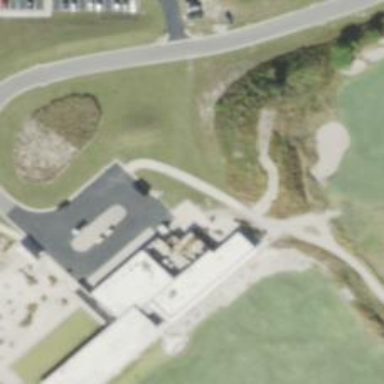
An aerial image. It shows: Footway that resembles golf path.